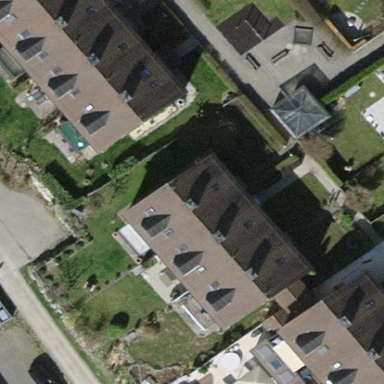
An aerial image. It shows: Terrace building with gabled roof.